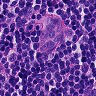
Metastatic tissue present: no